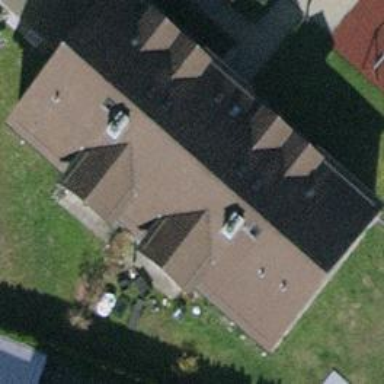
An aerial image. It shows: Gabled roof apartment building with tile roofing.